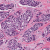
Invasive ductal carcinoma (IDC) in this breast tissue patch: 1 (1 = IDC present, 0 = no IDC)